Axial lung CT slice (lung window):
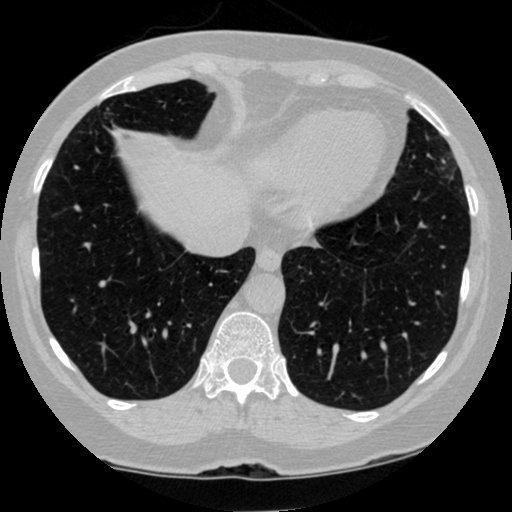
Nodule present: no